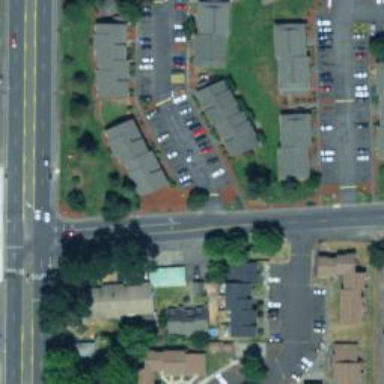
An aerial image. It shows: Tertiary road with sidewalk on the left.